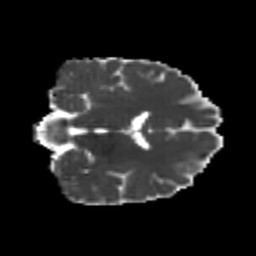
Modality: MD
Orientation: coronal
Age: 24
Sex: male
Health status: healthy
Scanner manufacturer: philips
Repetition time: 7.386 s
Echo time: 0.08599 s